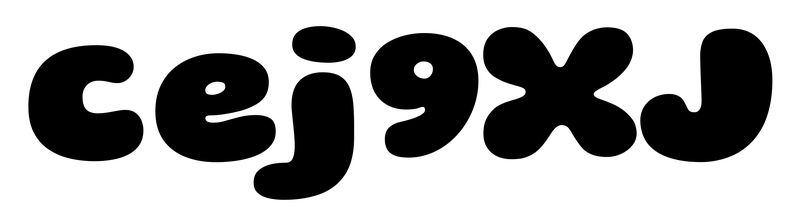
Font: Gluten_Black